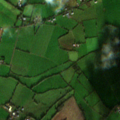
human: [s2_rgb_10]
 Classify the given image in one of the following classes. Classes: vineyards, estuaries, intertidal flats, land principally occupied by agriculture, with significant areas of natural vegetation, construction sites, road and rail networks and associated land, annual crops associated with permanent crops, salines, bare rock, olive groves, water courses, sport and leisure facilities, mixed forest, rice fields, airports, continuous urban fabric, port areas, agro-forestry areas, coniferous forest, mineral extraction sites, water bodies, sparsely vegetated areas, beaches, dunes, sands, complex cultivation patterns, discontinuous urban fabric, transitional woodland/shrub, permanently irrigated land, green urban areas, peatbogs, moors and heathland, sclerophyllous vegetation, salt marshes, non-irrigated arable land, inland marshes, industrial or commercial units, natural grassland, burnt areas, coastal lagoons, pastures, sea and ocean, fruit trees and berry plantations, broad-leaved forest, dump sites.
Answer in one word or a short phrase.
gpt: non-irrigated arable land, pastures